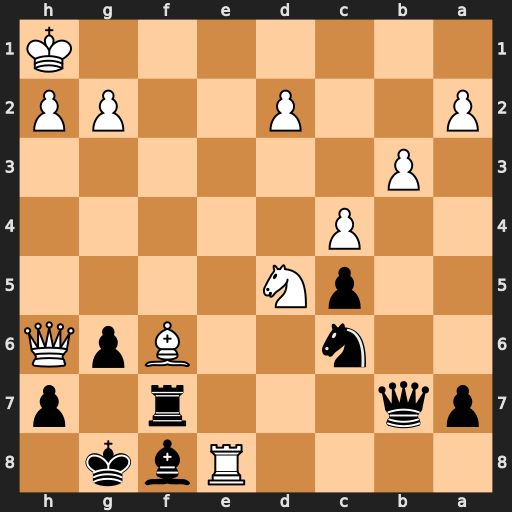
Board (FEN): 4Rbk1/pq3r1p/2n2BpQ/2pN4/2P5/1P6/P2P2PP/7K
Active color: b
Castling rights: -
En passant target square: -
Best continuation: Nb4 Qf4 Nxd5 cxd5 Qxd5